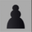
Piece: bP